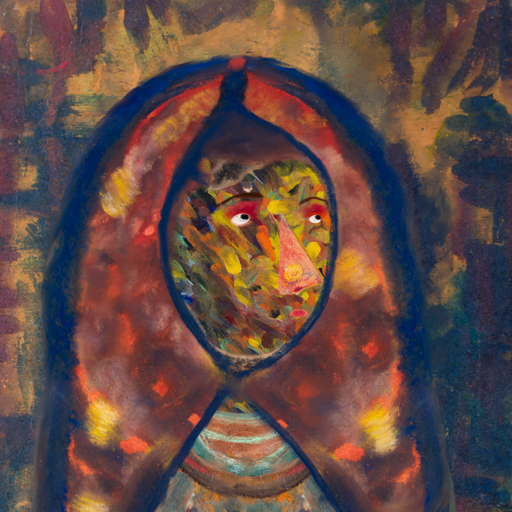
Background: InTheSun, Head And Neck Side: An_Impression, Face Side: Irani, Bust: Boggyland, Hair Side: Childish, Head Accessory: Mother_And_Son_Mother_Scarf, Second Necklace: Blank, Necklace: Blank, Baby: Blank